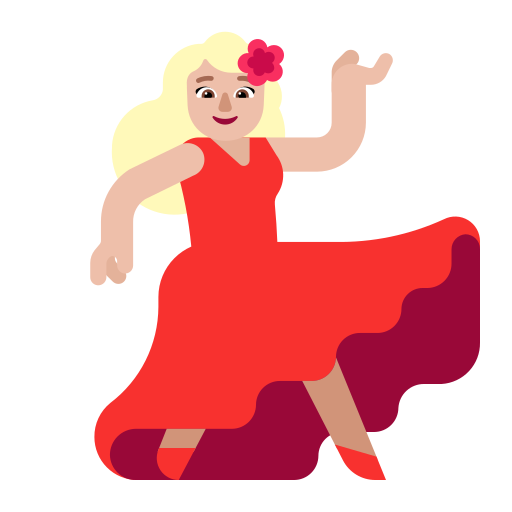
woman dancing flat  light